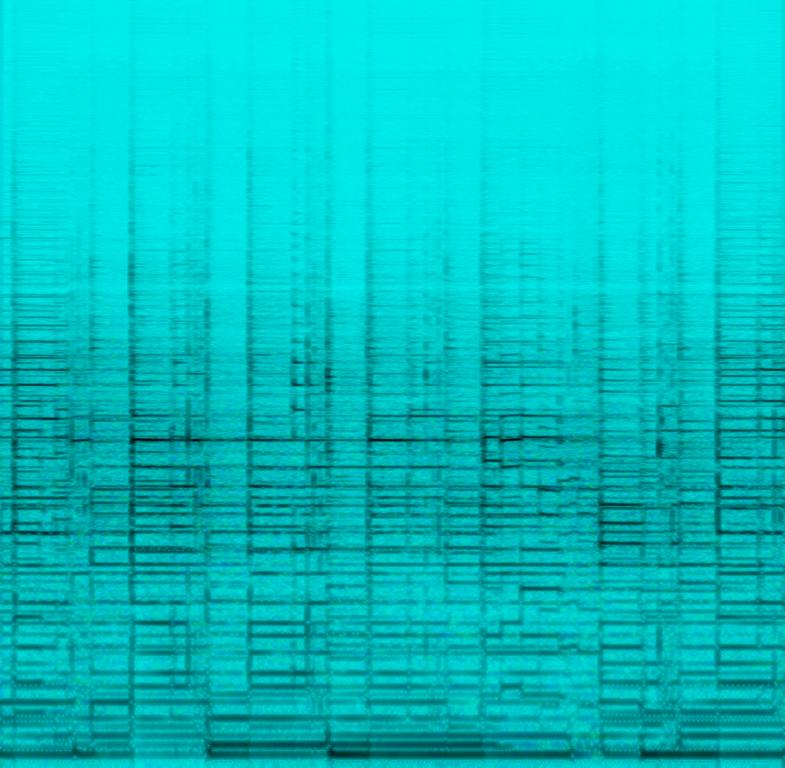
This audio contains someone playing a 8 string e-bass, fingerpicking and tapping a soothing soft melody in a higher register with some long bass notes underneath. This may be playing live.